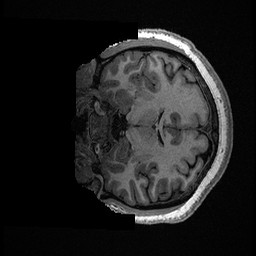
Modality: T1w
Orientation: coronal
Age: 27
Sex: female
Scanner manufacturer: ge
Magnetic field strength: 3 T
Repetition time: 0.006952 s
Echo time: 0.00292 s